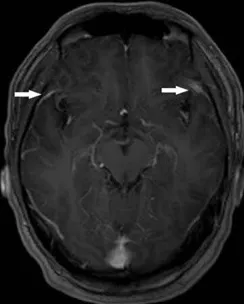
Contrast-enhanced and Diffusion-weighted Cranial MRI Scans on Day 3 of Admission and after 6 Months. And get better at 6 months later after discharge.
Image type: radiology (mri)